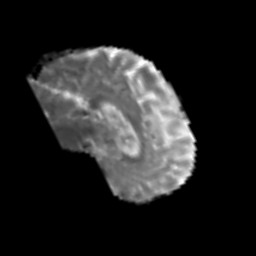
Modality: MD
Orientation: sagittal
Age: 52
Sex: male
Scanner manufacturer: siemens
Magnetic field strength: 3 T
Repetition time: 6.1 s
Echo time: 0.101 s